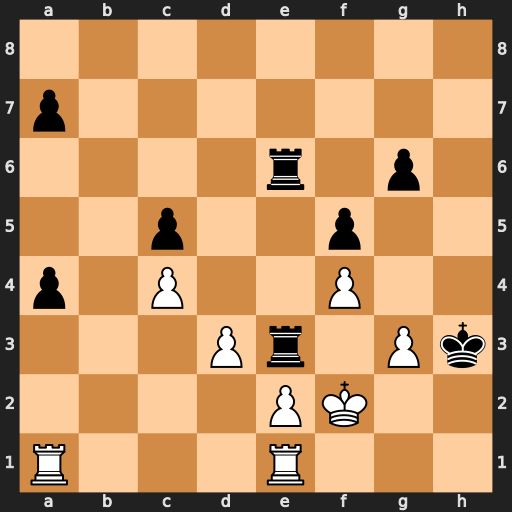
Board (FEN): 8/p7/4r1p1/2p2p2/p1P2P2/3Pr1Pk/4PK2/R3R3
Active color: w
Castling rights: -
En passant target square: -
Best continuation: Rh1+ Kg4 Rh4#